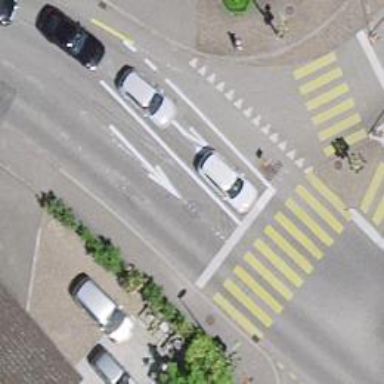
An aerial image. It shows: Road with traffic signals.